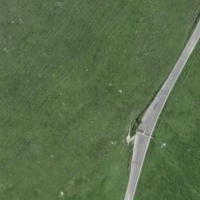
EUNIS habitat code: 23
Species observed at this site:
Campanula glomerata